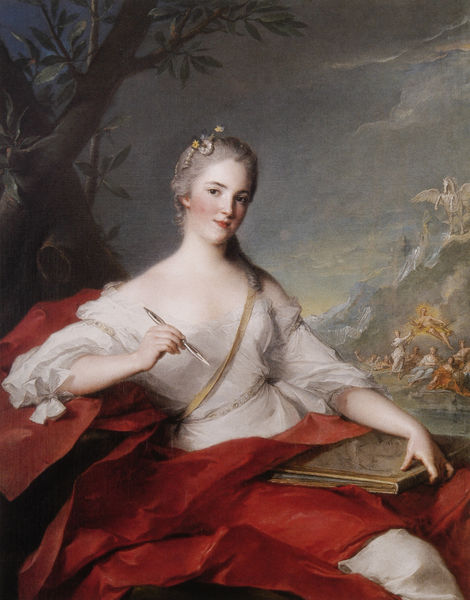
Titel: Marie-Geneviève Boudrey als Muse
Künstler: Jean-Marc Nattier
Standort: London
Institution: Collection particulière
Schlagwörter: baum, berg, blau, blätter, dunkel, feder, gemälde, gewitter, gruppe, hand, haut, himmel, laub, schatten, umhang, weiß, wolken, frauen, landschaft, menschen, mädchen, äste, ausschnitt, blumen, busen, elegant, finger, frau, frisur, grau, haar, hell, hintergrund, kleid, licht, mund, nacht, nase, ohr, orange, schmuck, schwarz, stirn, szene, blick, dame, gürtel, rosen, rot, tuch, schleife, arme, augen, band, barock, blass, falten, gesicht, haarschmuck, bild, bildnis, hände, portrait, porträt, ast, stamm, zweige, gewand, gold, pose, sessel, sitzend, blatt, schleifen, dekolletee, dekoltee, haarreif, lippen, locken, rosa, zart, pferd, engel, bewölkt, schärpe, lächeln, taille, wangen, sofa, berge, fels, figuren, blue, fancy, hands, oil, people, red, soldier, white, arm, black, blouse, dark, dress, face, figures, gray, grey, hair, lace, lady, nose, old, painting, robe, sit, sitting, woman, yellow, zopf, schmal, vert, muse, blanket, flowers, looking, oil painting, picture, pink, reflection, knie, geneigt, griff, spange, buch, porzellan, zweig, schönheit, stich, blanc, greifen, allegorie, lorbeer, pinsel, göttin, schimmel, stift, strähne, rolle, schein, foliant, flower, christus, jesus, schreiben, götter, angel, angels, classical, cloud, clouds, gods, heaven, mythology, skin, sky, toga, tree, rouge, ear, girl, head, hill, landscape, mountain, mountains, young, heiliger, baroque, eyes, ribbon, sash, gurt, flowing, light, river, drawing, paper, femme, empire, griffel, gaze, ornament, gloriole, coat, fabric, mouth, realist, scarf, silk, allegory, flying, french, myth, nymphs, pegasus, arbre, ciel, peinture, books, pen, quill, writing, smile, curl, movement, wings, diane, gewellt, nattier, bright, cherub, drapery, munich, person, olivenbaum, human, blush, cheeks, garment, laurel, leaves, mythological, neck, fille, antique, ink, art, artist, pastel, nuage, map, pencil, draw, religion, harre, legs, cloth, rose, horse, branches, fingers, breasts, god, venus, winged, book, chest, beautiful, figure, leaf, lips, pale, shoulders, plume, tableau, paint, boucher, füller, hellhäutig, ölbaum, rococo, kanapee, branch, gesture, shirt, aphrodite, bow, mural, album, playful, sizen, resurection, knee, nuch, poetry, füllhalter, holy, pin, rosy, tizianrot, rococco, white dress, edwardian, braid, scenery, decolletage, griffen, jean-marc nattier, journal, pegasis, pegusis, sappho, marie antoinette, unicorn, ascension, olympus, kauffmann, writer, sketchbook, mountin, olymp, trea, beld, sheer, georgian, katarina, jewellery, medievel, classical art, red cheeks, winged horse, write, weoiß, regency, gazxe, schäfpe, tizian, deities, olive, bluse, landscape background, scarlet, red fabric, rosey, 17th centru, malende dame, angeös, eobe, pegasuss, gold braid, golden figure, damme, pensiveness